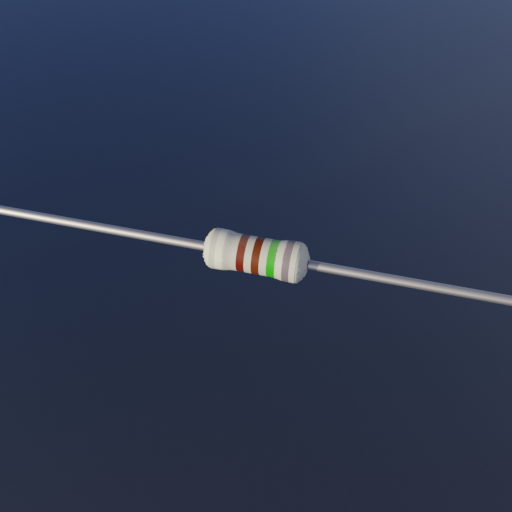
Resistor colour bands (in order): white, brown, brown, green, gray